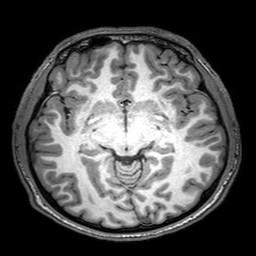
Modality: T1w
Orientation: coronal
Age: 21
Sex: male
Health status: healthy
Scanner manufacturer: philips
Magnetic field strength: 3 T